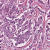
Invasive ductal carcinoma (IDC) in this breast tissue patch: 1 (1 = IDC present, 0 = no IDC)